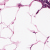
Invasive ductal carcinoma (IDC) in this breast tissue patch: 0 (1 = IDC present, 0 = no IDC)